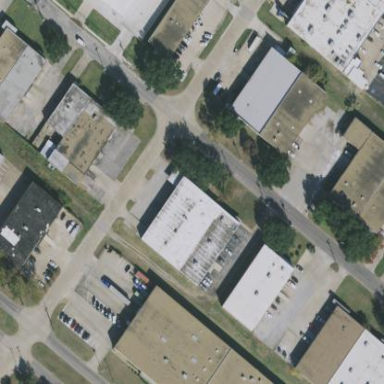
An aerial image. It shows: Warehouse.